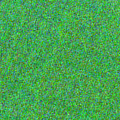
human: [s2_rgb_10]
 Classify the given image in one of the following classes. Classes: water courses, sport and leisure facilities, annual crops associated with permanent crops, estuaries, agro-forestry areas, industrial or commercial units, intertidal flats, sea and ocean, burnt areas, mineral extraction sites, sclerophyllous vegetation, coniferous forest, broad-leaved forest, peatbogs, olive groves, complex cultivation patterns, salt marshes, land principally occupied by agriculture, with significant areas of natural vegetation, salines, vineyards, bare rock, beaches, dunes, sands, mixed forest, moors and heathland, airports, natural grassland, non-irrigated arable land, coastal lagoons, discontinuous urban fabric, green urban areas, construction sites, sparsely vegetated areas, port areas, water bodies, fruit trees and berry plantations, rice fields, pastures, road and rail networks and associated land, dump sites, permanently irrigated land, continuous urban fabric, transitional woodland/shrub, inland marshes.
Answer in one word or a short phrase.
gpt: sea and ocean